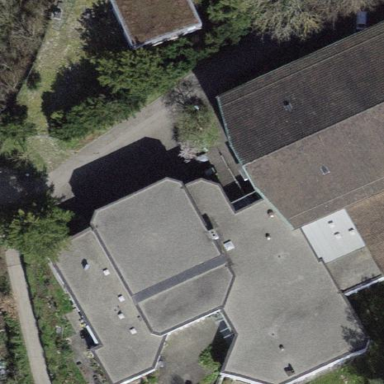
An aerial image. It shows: Building with flat roof.